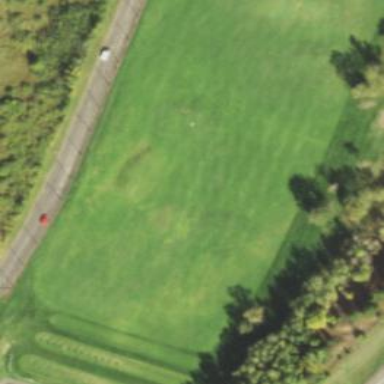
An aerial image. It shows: Grassy area designated for driving range golf.